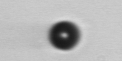
Label: bead